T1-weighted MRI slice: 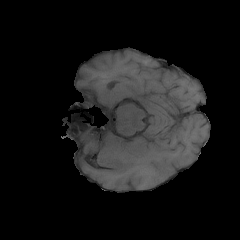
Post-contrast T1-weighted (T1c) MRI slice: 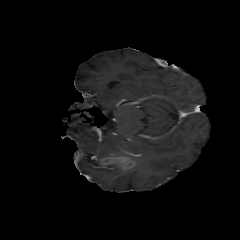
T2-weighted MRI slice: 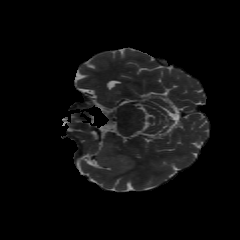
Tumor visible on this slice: yes